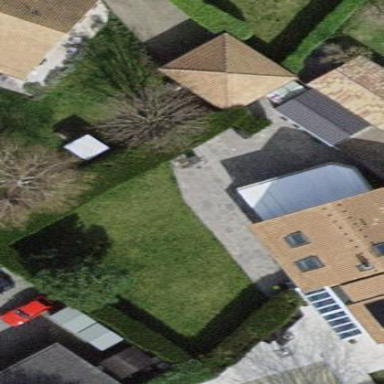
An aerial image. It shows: Garden surrounded by fence.